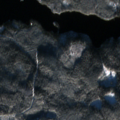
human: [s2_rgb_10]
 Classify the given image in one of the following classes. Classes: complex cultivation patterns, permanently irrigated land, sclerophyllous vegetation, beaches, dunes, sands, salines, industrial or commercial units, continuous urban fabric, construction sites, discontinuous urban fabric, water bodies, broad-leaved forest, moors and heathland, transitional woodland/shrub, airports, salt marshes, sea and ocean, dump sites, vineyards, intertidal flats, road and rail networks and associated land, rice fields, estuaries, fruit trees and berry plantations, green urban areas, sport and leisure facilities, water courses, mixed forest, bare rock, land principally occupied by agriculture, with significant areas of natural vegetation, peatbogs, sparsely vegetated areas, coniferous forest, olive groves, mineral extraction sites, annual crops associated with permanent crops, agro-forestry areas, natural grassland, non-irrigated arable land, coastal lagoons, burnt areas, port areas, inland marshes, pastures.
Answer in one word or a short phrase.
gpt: coniferous forest, mixed forest, water bodies